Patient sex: M
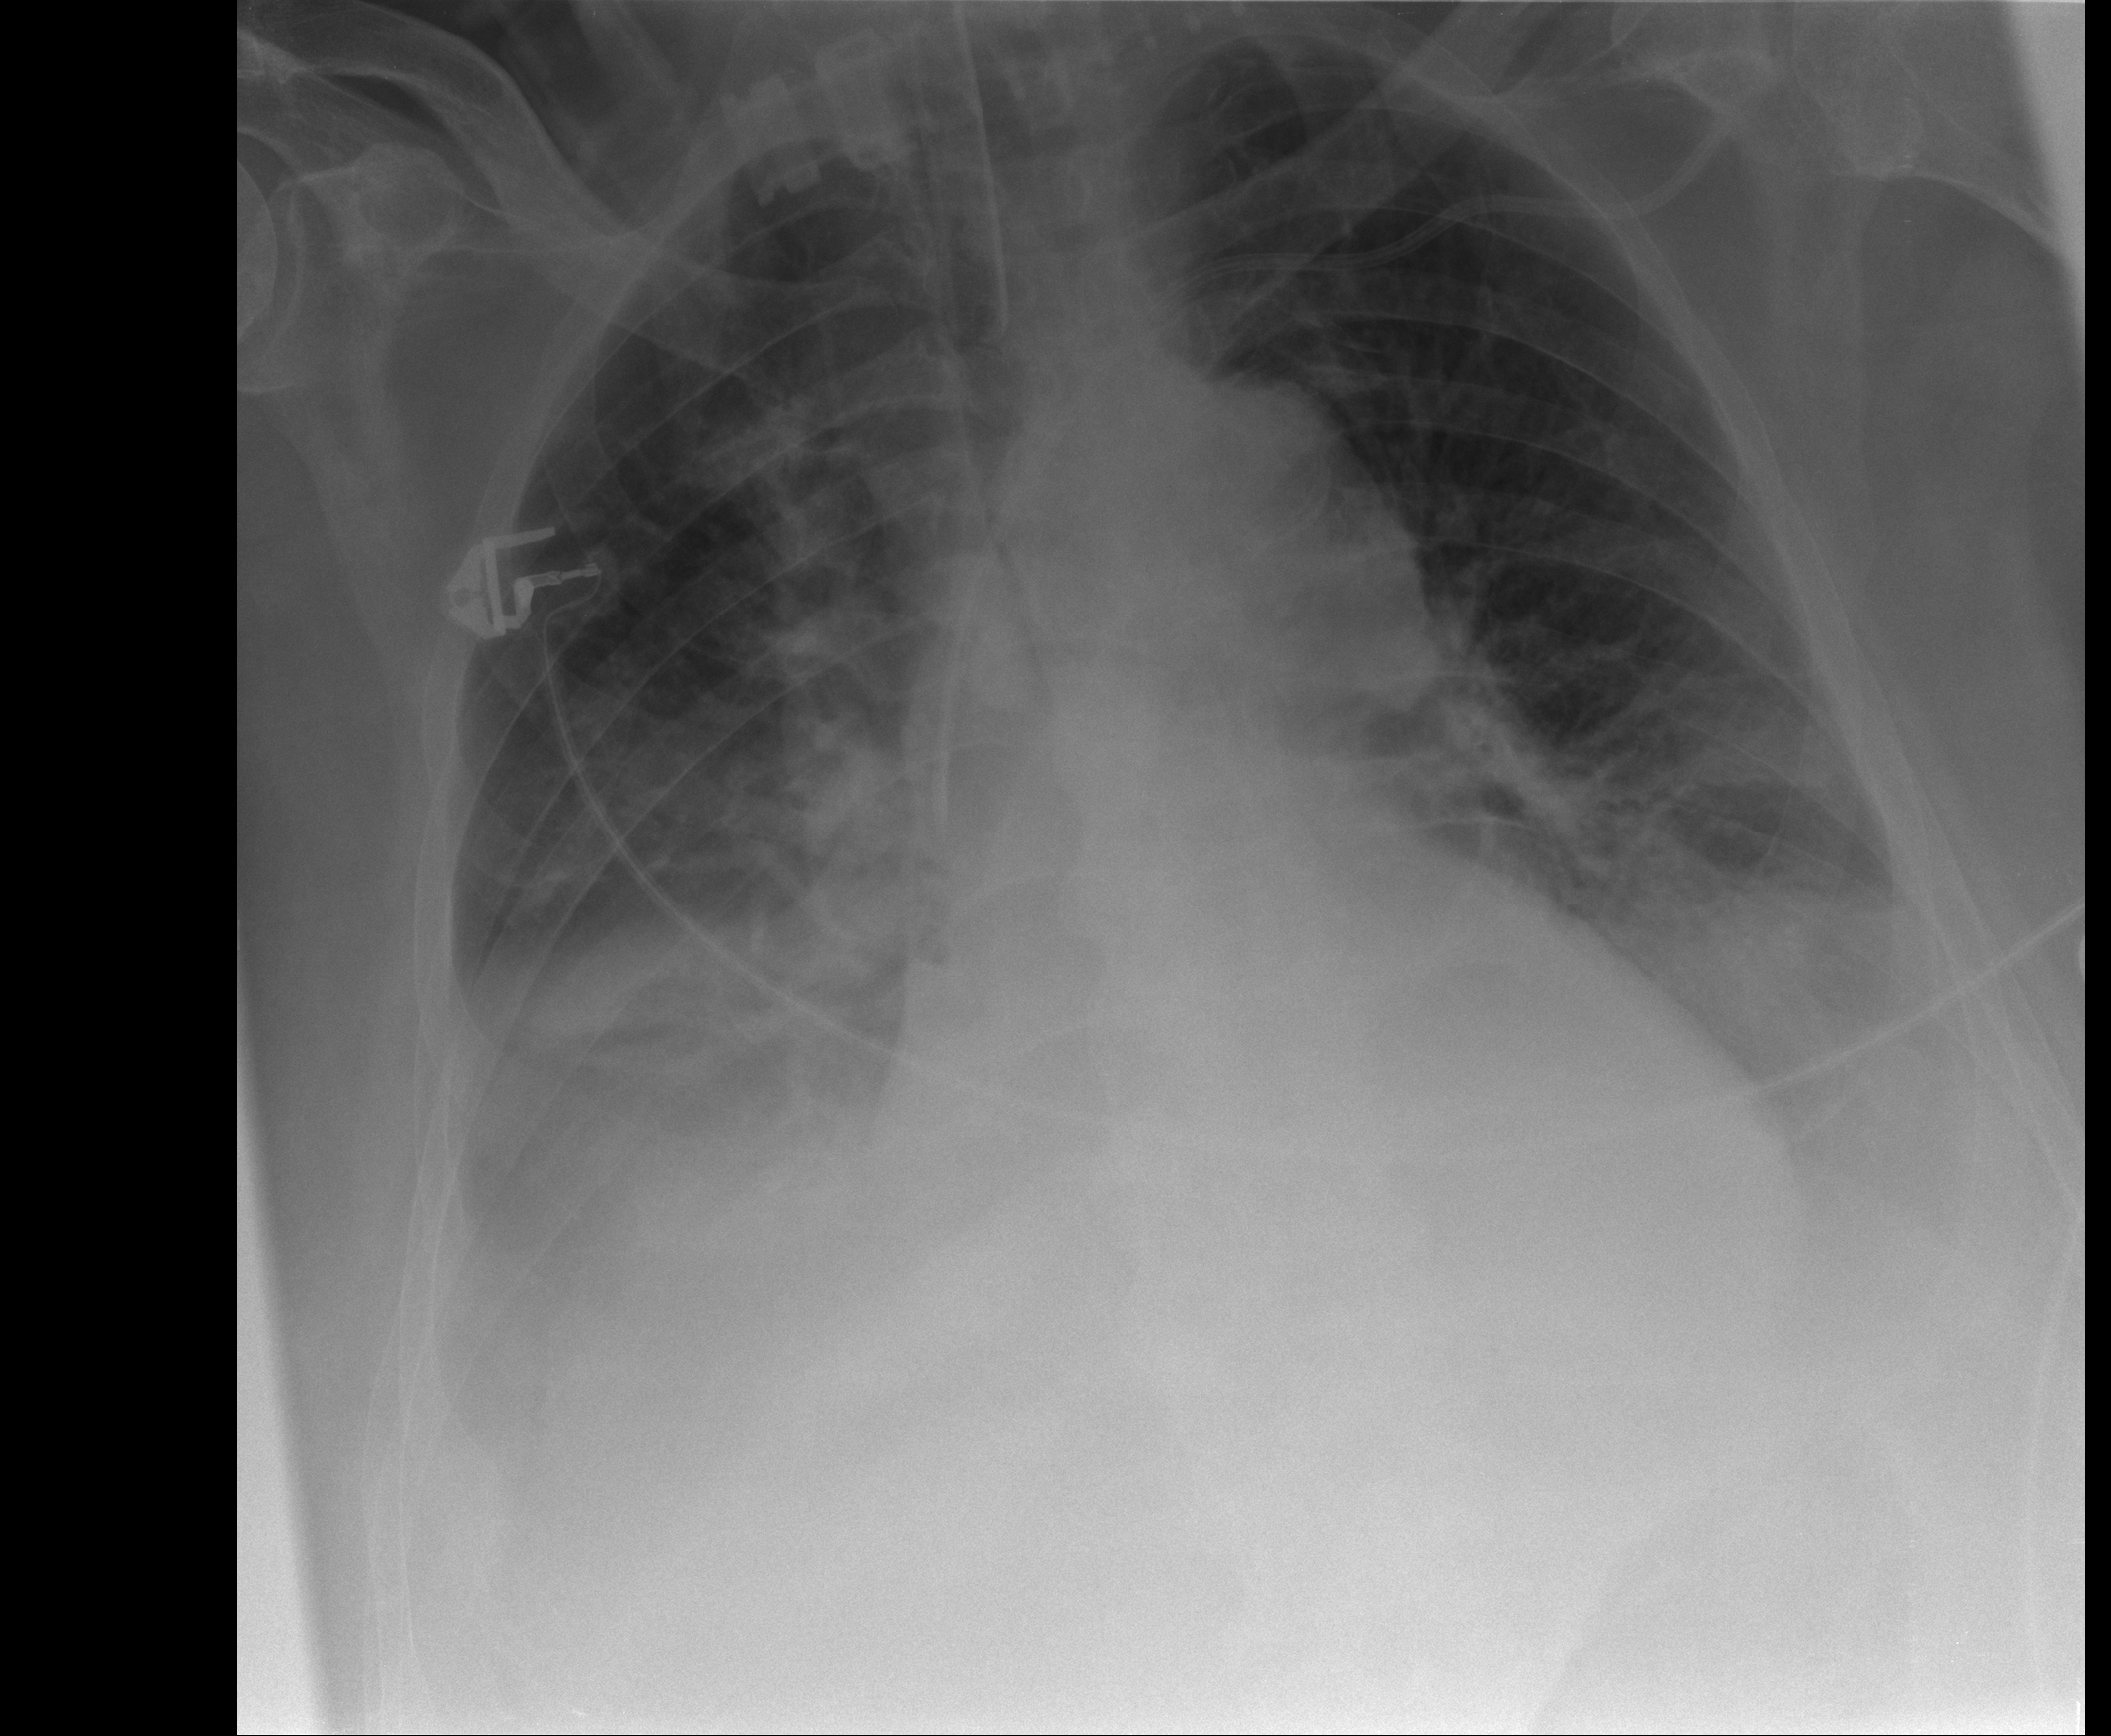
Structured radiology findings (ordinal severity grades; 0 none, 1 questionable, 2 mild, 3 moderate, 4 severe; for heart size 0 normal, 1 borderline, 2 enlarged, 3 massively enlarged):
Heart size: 0
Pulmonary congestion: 0
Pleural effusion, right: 2
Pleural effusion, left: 2
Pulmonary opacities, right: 2
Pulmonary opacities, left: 0
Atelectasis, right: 2
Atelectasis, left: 2